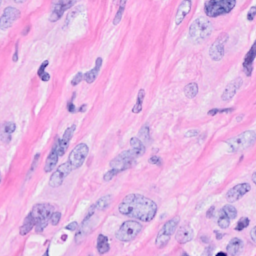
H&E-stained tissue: Breast